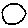
Label: circle